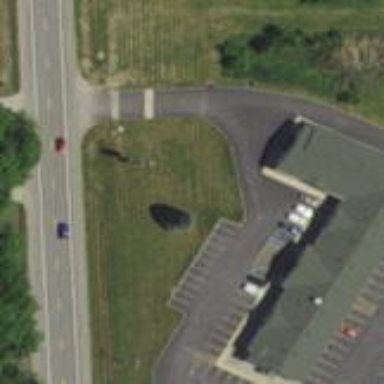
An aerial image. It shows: Motel building classified as hotel under tourism category.